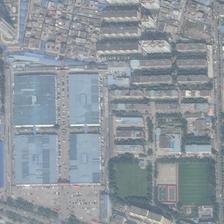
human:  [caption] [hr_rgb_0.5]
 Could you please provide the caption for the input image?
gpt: four basketball fields locate in the southwest of this city .

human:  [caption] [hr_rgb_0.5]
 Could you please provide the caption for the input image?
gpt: many orderly buildings are near to several large buildings and two piece of meadows .

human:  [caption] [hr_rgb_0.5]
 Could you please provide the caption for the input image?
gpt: several courses serve for the residents living nearby .

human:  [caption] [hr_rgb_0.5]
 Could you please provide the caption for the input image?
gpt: four large buildings with two pieces of green plants next to them is semisurrounded by many buildings .

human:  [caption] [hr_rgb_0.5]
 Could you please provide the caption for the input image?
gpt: a football field with a basketball field is surrounded by green plants .